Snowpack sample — Buffalo Mountain, Silverthorne, Colorado, USA (1/25/25, 10:11 AM MST)
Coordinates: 39.6222, -106.1139
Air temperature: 22 °F
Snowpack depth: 110 cm
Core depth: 20 cm
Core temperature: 48.2 °F
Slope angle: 12°, slope face: 102°
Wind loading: high
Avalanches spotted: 0
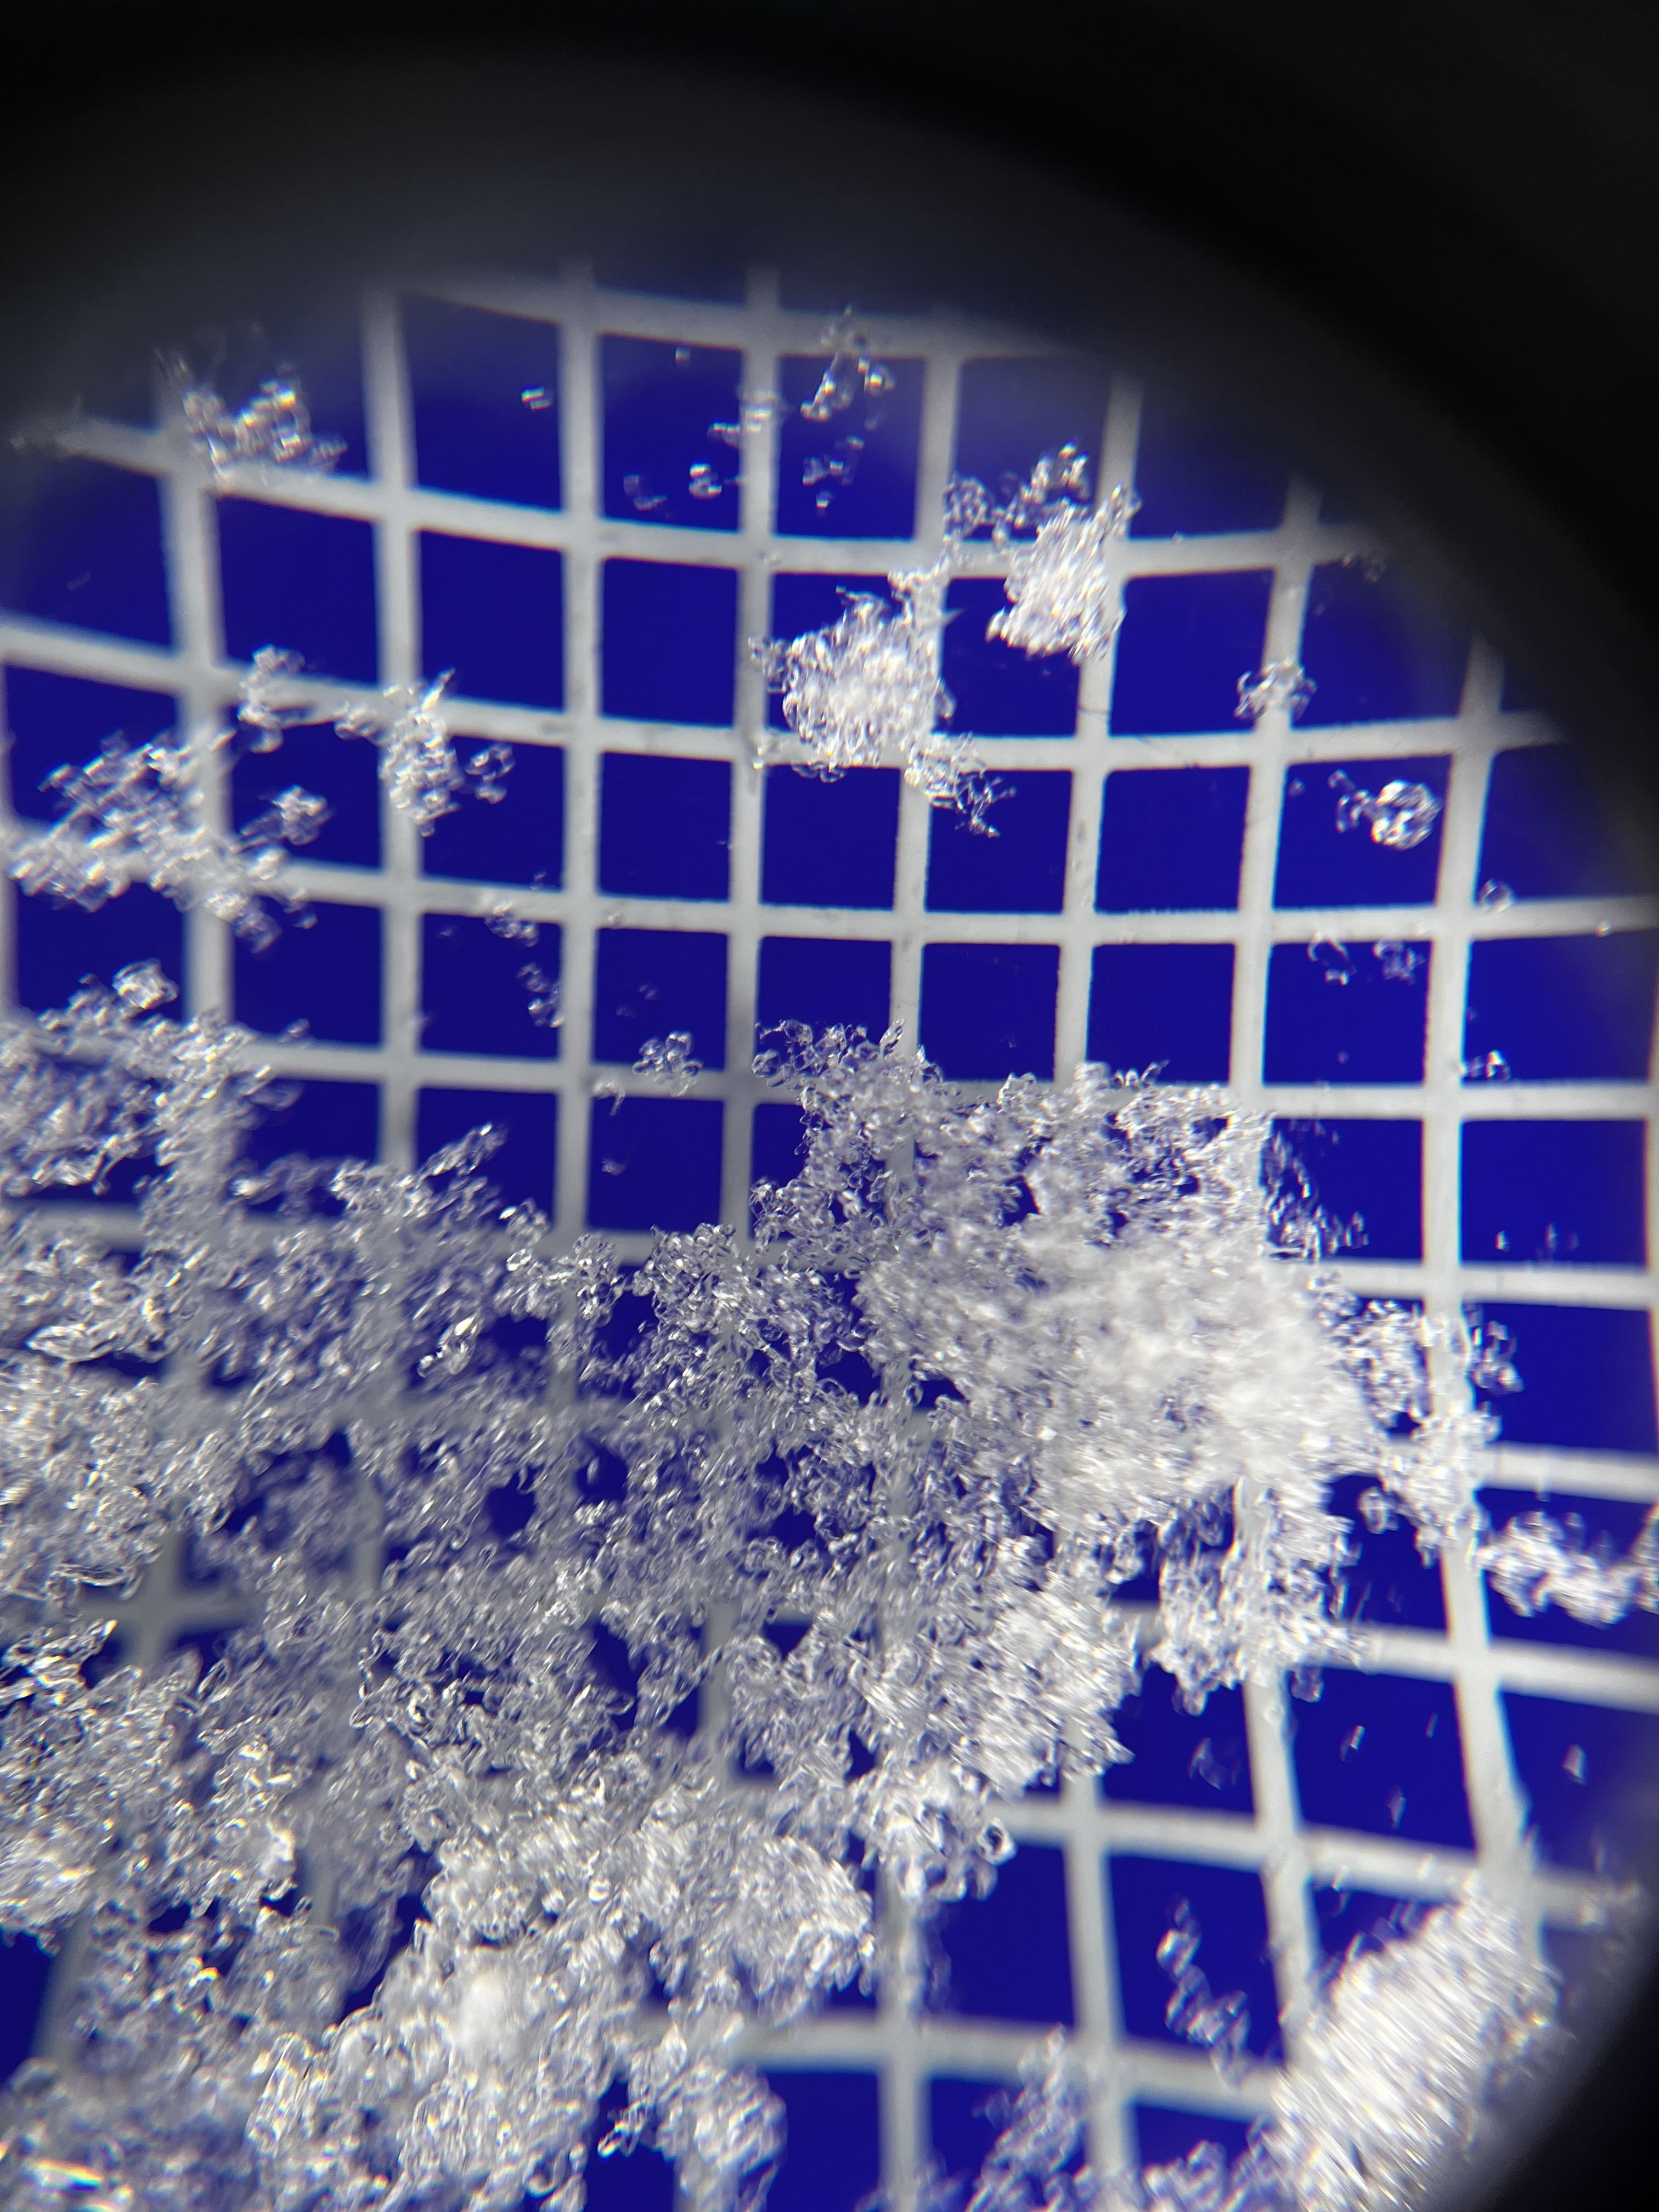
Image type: magnified_profile
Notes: No avalanches nearby, collected on the outskirts of a fire break 15 meters from the treeline, on way to Buffalo and Red Mountain